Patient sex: M
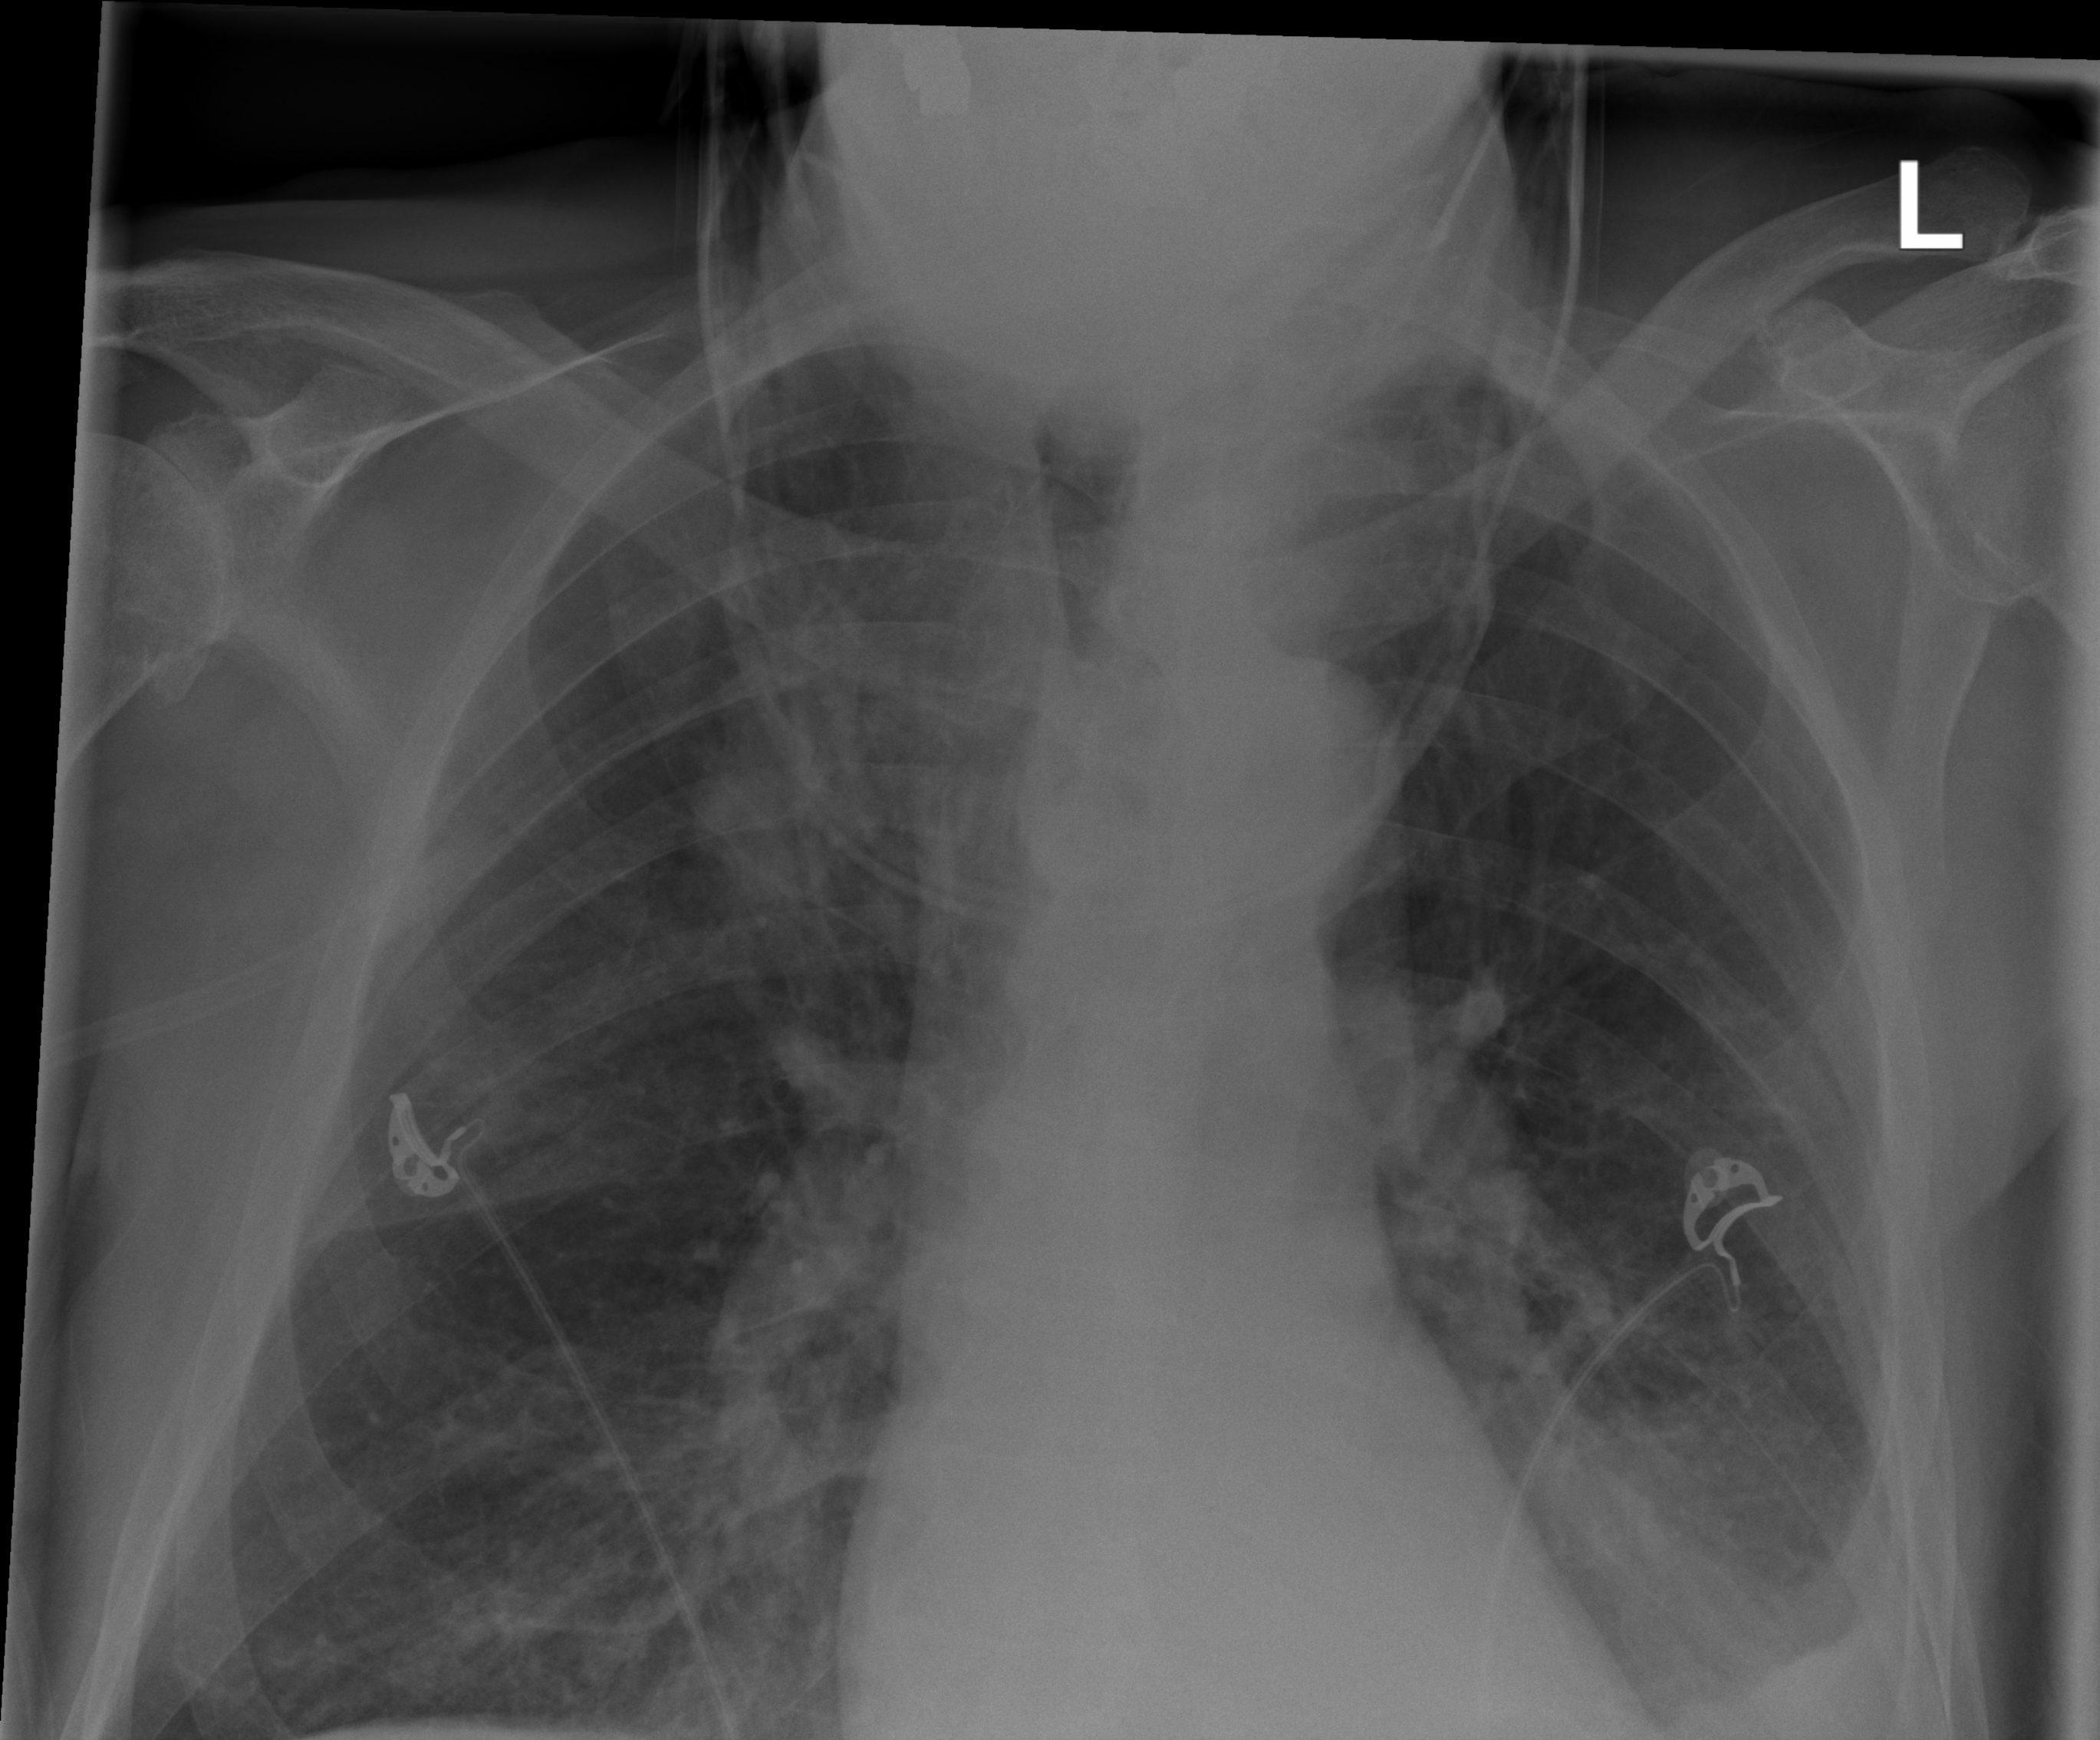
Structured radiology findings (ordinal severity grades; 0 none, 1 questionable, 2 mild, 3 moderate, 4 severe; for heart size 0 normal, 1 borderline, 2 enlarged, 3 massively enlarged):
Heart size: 0
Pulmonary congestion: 0
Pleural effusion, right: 0
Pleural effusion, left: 2
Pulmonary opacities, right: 2
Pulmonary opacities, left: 2
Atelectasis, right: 2
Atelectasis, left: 2